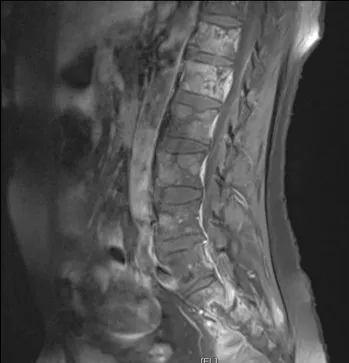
(B) T1, fat-saturated image in sagittal section showing extensive bony metastatic disease on MRI performed only one week after the CT of lumbar spine.
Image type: radiology (mri)